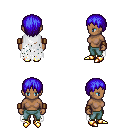
a pixel art fantasy rpg character, female body template, human, dark skin, white tattered cape, teal pants, blue plain hairstyle, leather bracers, gold boots, four views (front, back, left, right), 2x2 character sprite sheet, small pixel art, hard edges, no anti-aliasing